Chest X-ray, PA view. Patient: 51 years old, sex F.
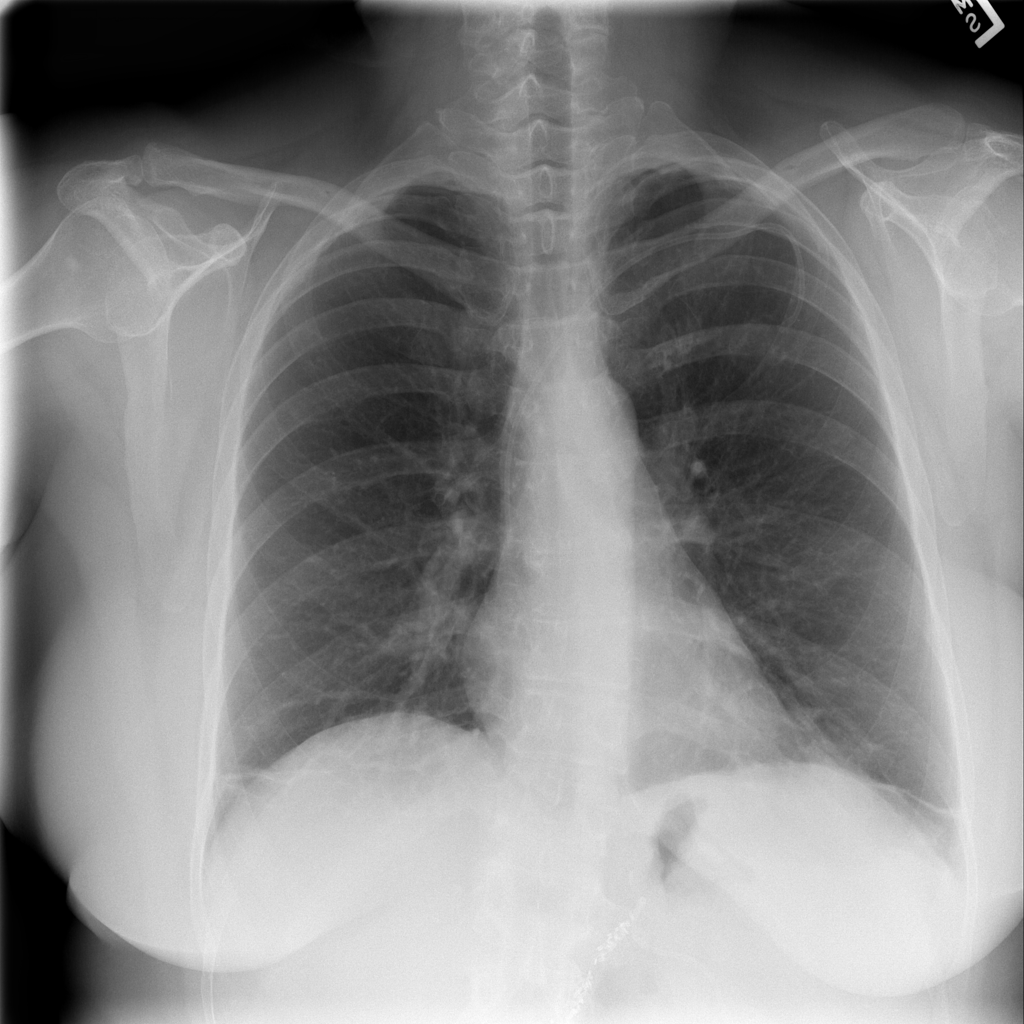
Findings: Atelectasis, Effusion